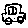
Label: car